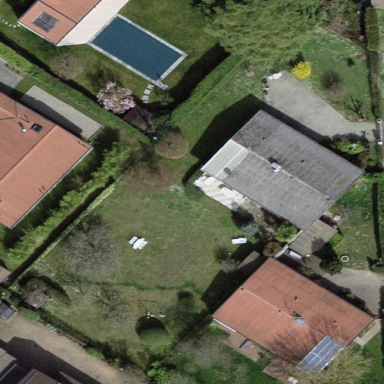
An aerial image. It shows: Garden enclosed by fence.